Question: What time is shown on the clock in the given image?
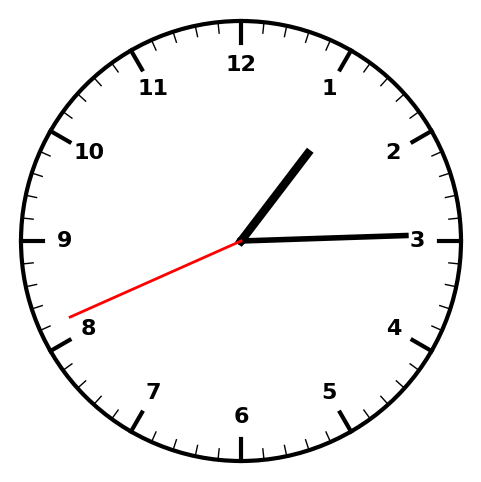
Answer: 01:14:41